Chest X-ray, PA view. Patient: 59 years old, sex F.
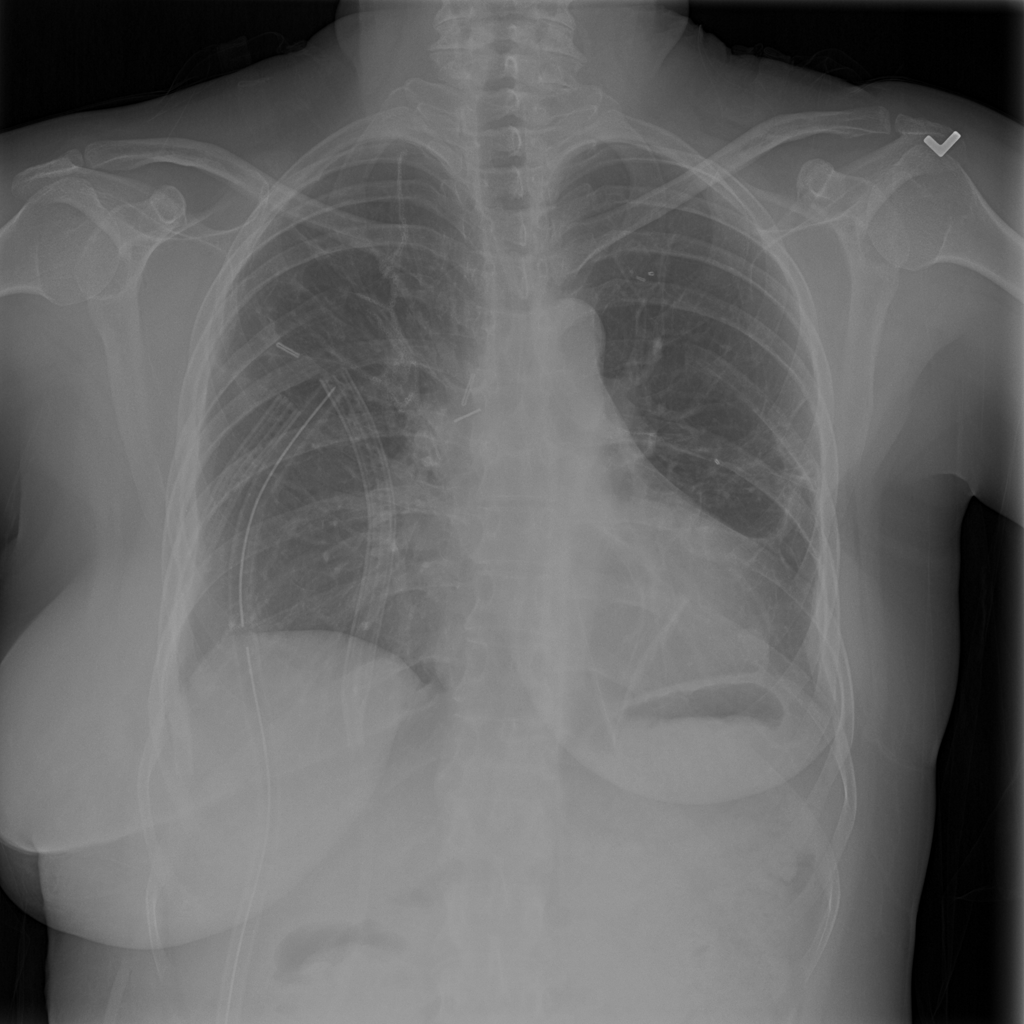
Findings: Atelectasis